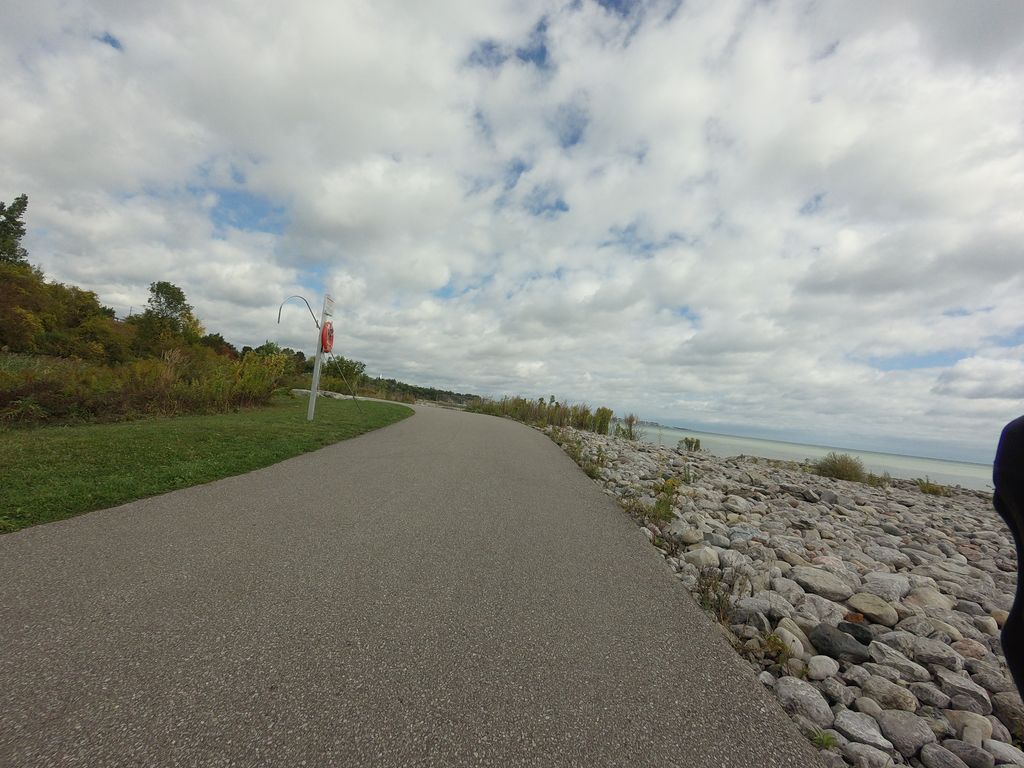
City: toronto